Interaction volume radius: 10 \u00c5
Interaction volume height: 35 \u00c5
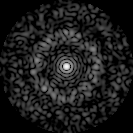
Disorder parameter: 0.8405